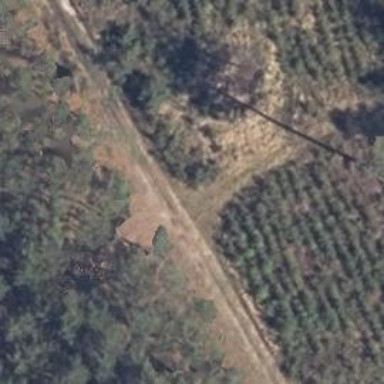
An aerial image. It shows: Ground track with grade 4 track type.